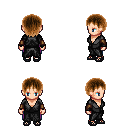
a pixel art fantasy rpg character, female body template, human, light skin, gray robe, magenta pants, brown plain hairstyle, cloth bracers, ghillies, four views (front, back, left, right), 2x2 character sprite sheet, small pixel art, hard edges, no anti-aliasing